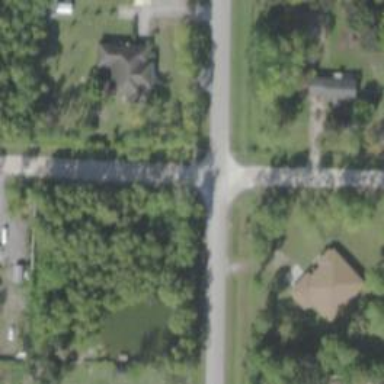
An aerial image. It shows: Unmarked crossing on footway.